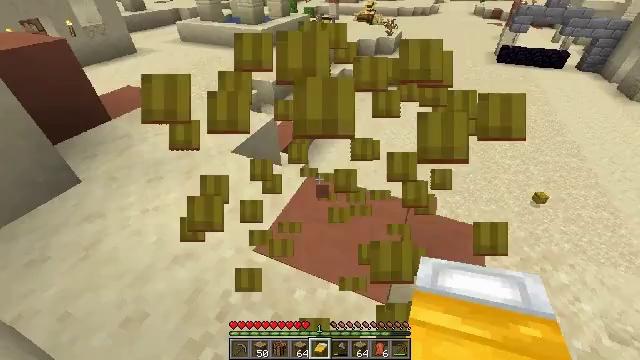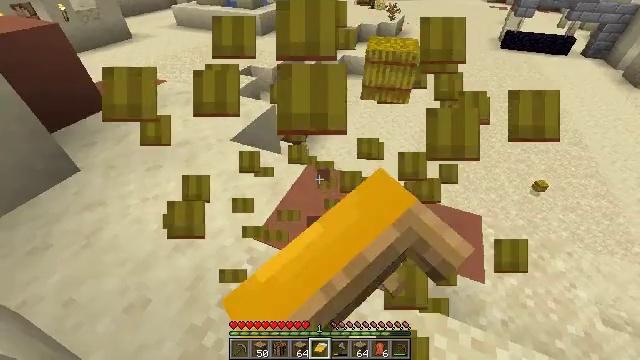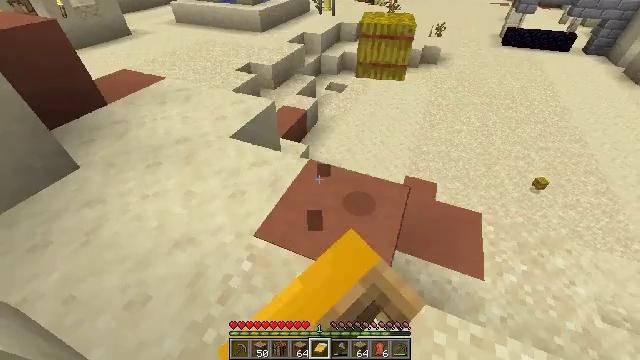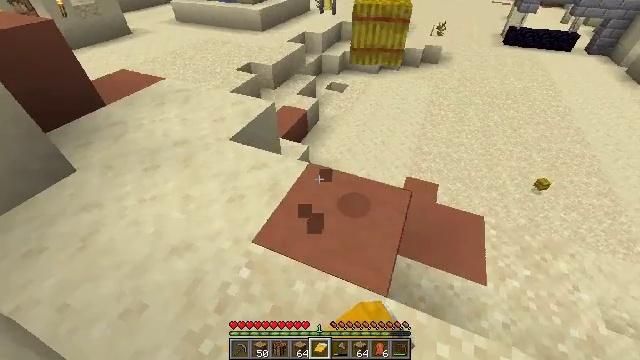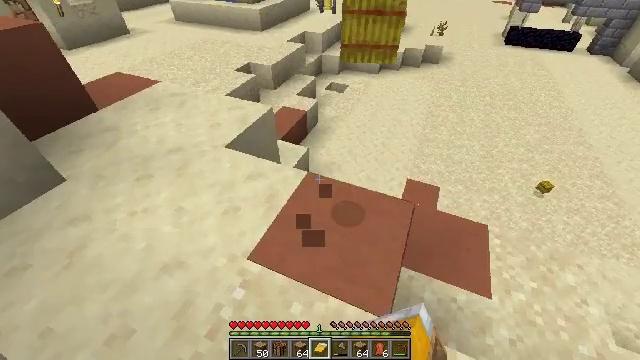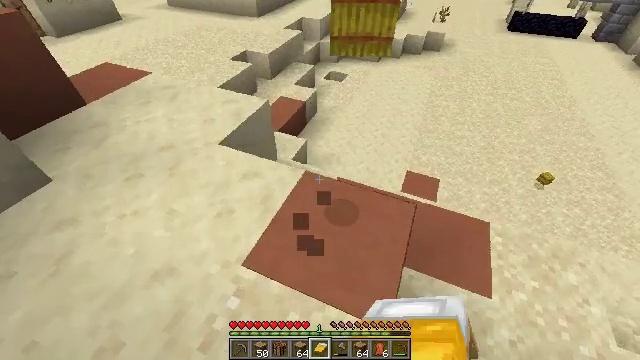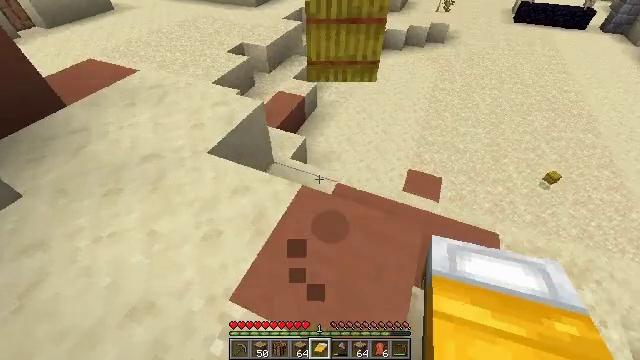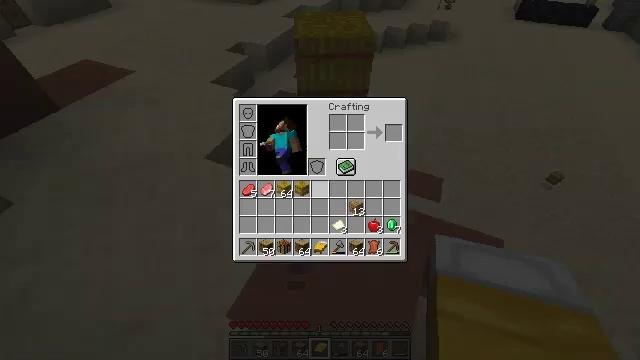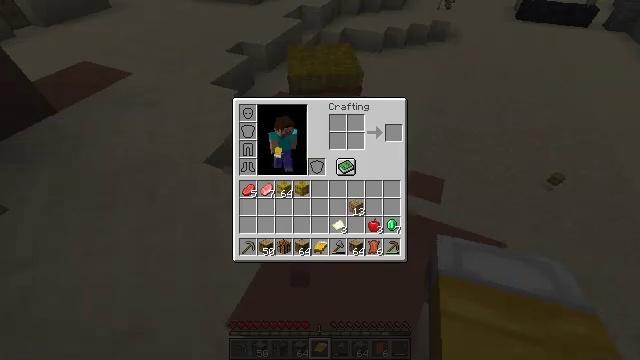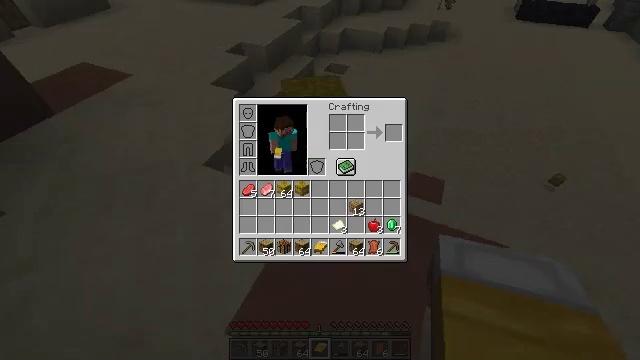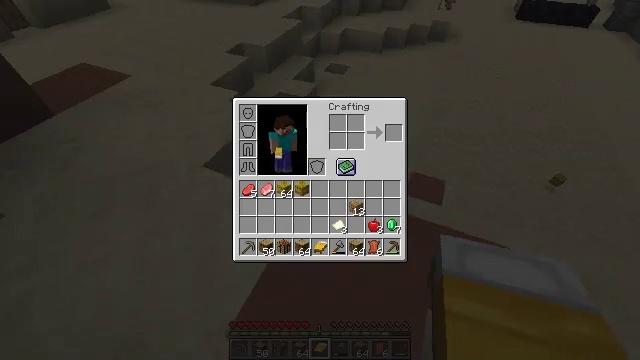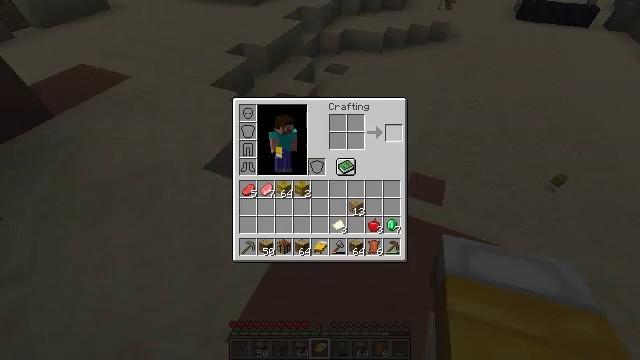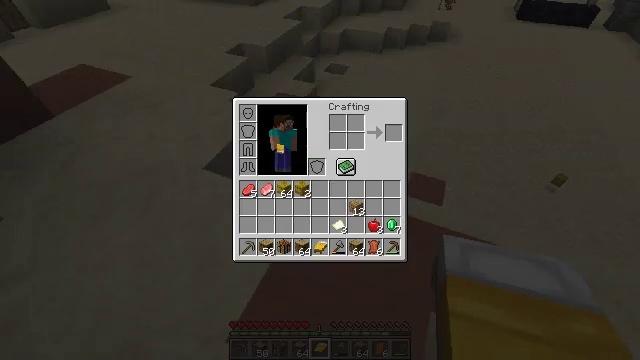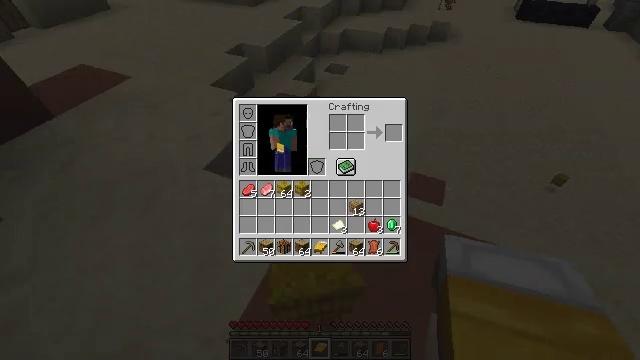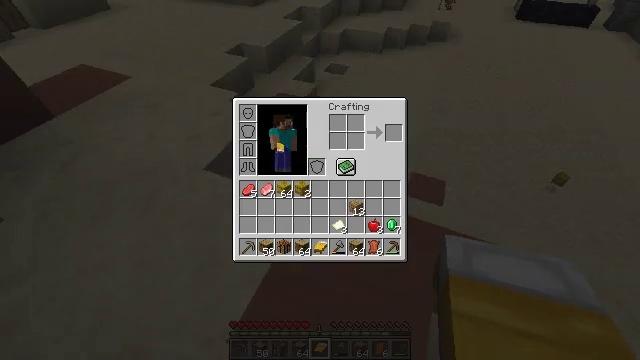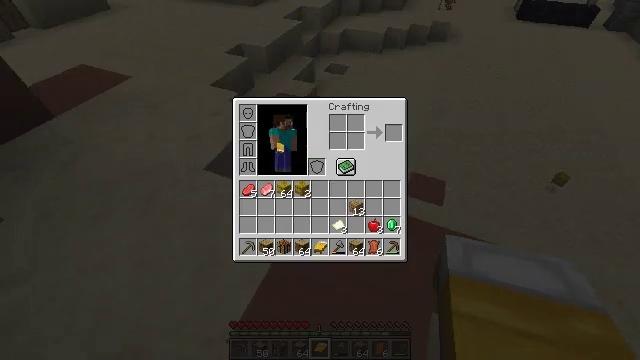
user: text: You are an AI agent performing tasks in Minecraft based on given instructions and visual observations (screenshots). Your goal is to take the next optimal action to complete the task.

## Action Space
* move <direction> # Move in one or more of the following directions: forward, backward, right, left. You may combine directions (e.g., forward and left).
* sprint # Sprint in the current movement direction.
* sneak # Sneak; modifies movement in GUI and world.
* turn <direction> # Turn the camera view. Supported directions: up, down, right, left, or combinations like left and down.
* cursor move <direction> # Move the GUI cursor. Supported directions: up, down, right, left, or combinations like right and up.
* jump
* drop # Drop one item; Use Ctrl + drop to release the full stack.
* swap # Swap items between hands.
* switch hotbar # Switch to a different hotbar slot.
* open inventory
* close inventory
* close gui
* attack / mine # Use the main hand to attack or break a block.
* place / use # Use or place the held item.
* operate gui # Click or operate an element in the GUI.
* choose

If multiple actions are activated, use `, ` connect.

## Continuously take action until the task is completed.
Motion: motion action
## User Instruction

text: Break the smooth sandstone to collect it.
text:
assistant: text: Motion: turn down, attack / mine
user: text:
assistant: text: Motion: attack / mine
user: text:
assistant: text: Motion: move forward, attack / mine
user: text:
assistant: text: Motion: move forward
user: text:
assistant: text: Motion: move forward, turn down
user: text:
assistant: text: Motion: move forward, turn down
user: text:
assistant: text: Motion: move forward, open inventory
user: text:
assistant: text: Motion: move forward, open inventory
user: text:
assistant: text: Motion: cursor move right and up, open inventory
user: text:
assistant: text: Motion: cursor move right and up
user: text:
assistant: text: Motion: cursor move right and up
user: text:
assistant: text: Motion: no_op
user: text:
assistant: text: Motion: no_op
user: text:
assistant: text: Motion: no_op
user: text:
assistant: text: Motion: no_op
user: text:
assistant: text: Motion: no_op
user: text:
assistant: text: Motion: no_op
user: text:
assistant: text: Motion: turn right
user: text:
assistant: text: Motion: turn right
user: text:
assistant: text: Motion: turn right
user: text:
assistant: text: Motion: move forward, turn right
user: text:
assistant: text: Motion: move forward, turn right and down
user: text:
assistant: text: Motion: move forward
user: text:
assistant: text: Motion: no_op
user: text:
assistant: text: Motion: move forward
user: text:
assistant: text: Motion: move forward
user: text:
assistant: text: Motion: move forward
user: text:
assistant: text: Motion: move forward
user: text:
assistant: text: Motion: move forward, turn left and up
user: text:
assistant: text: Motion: move forward, turn left and up